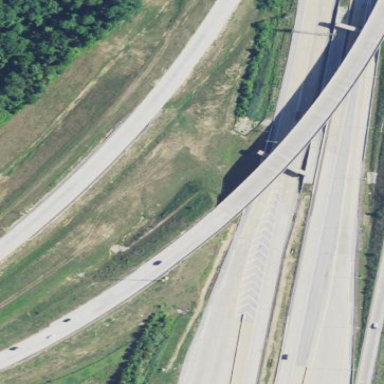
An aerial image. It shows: Man-made bridge.